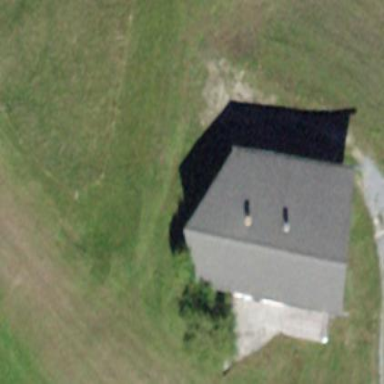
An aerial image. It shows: Building with tile roof.